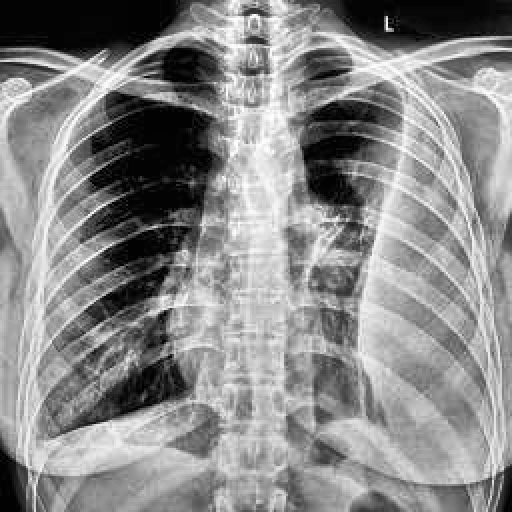
Finding: TUBERCULOSIS